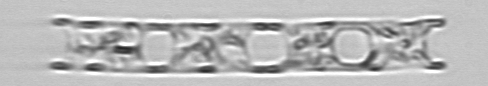
Label: Eucampia